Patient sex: F
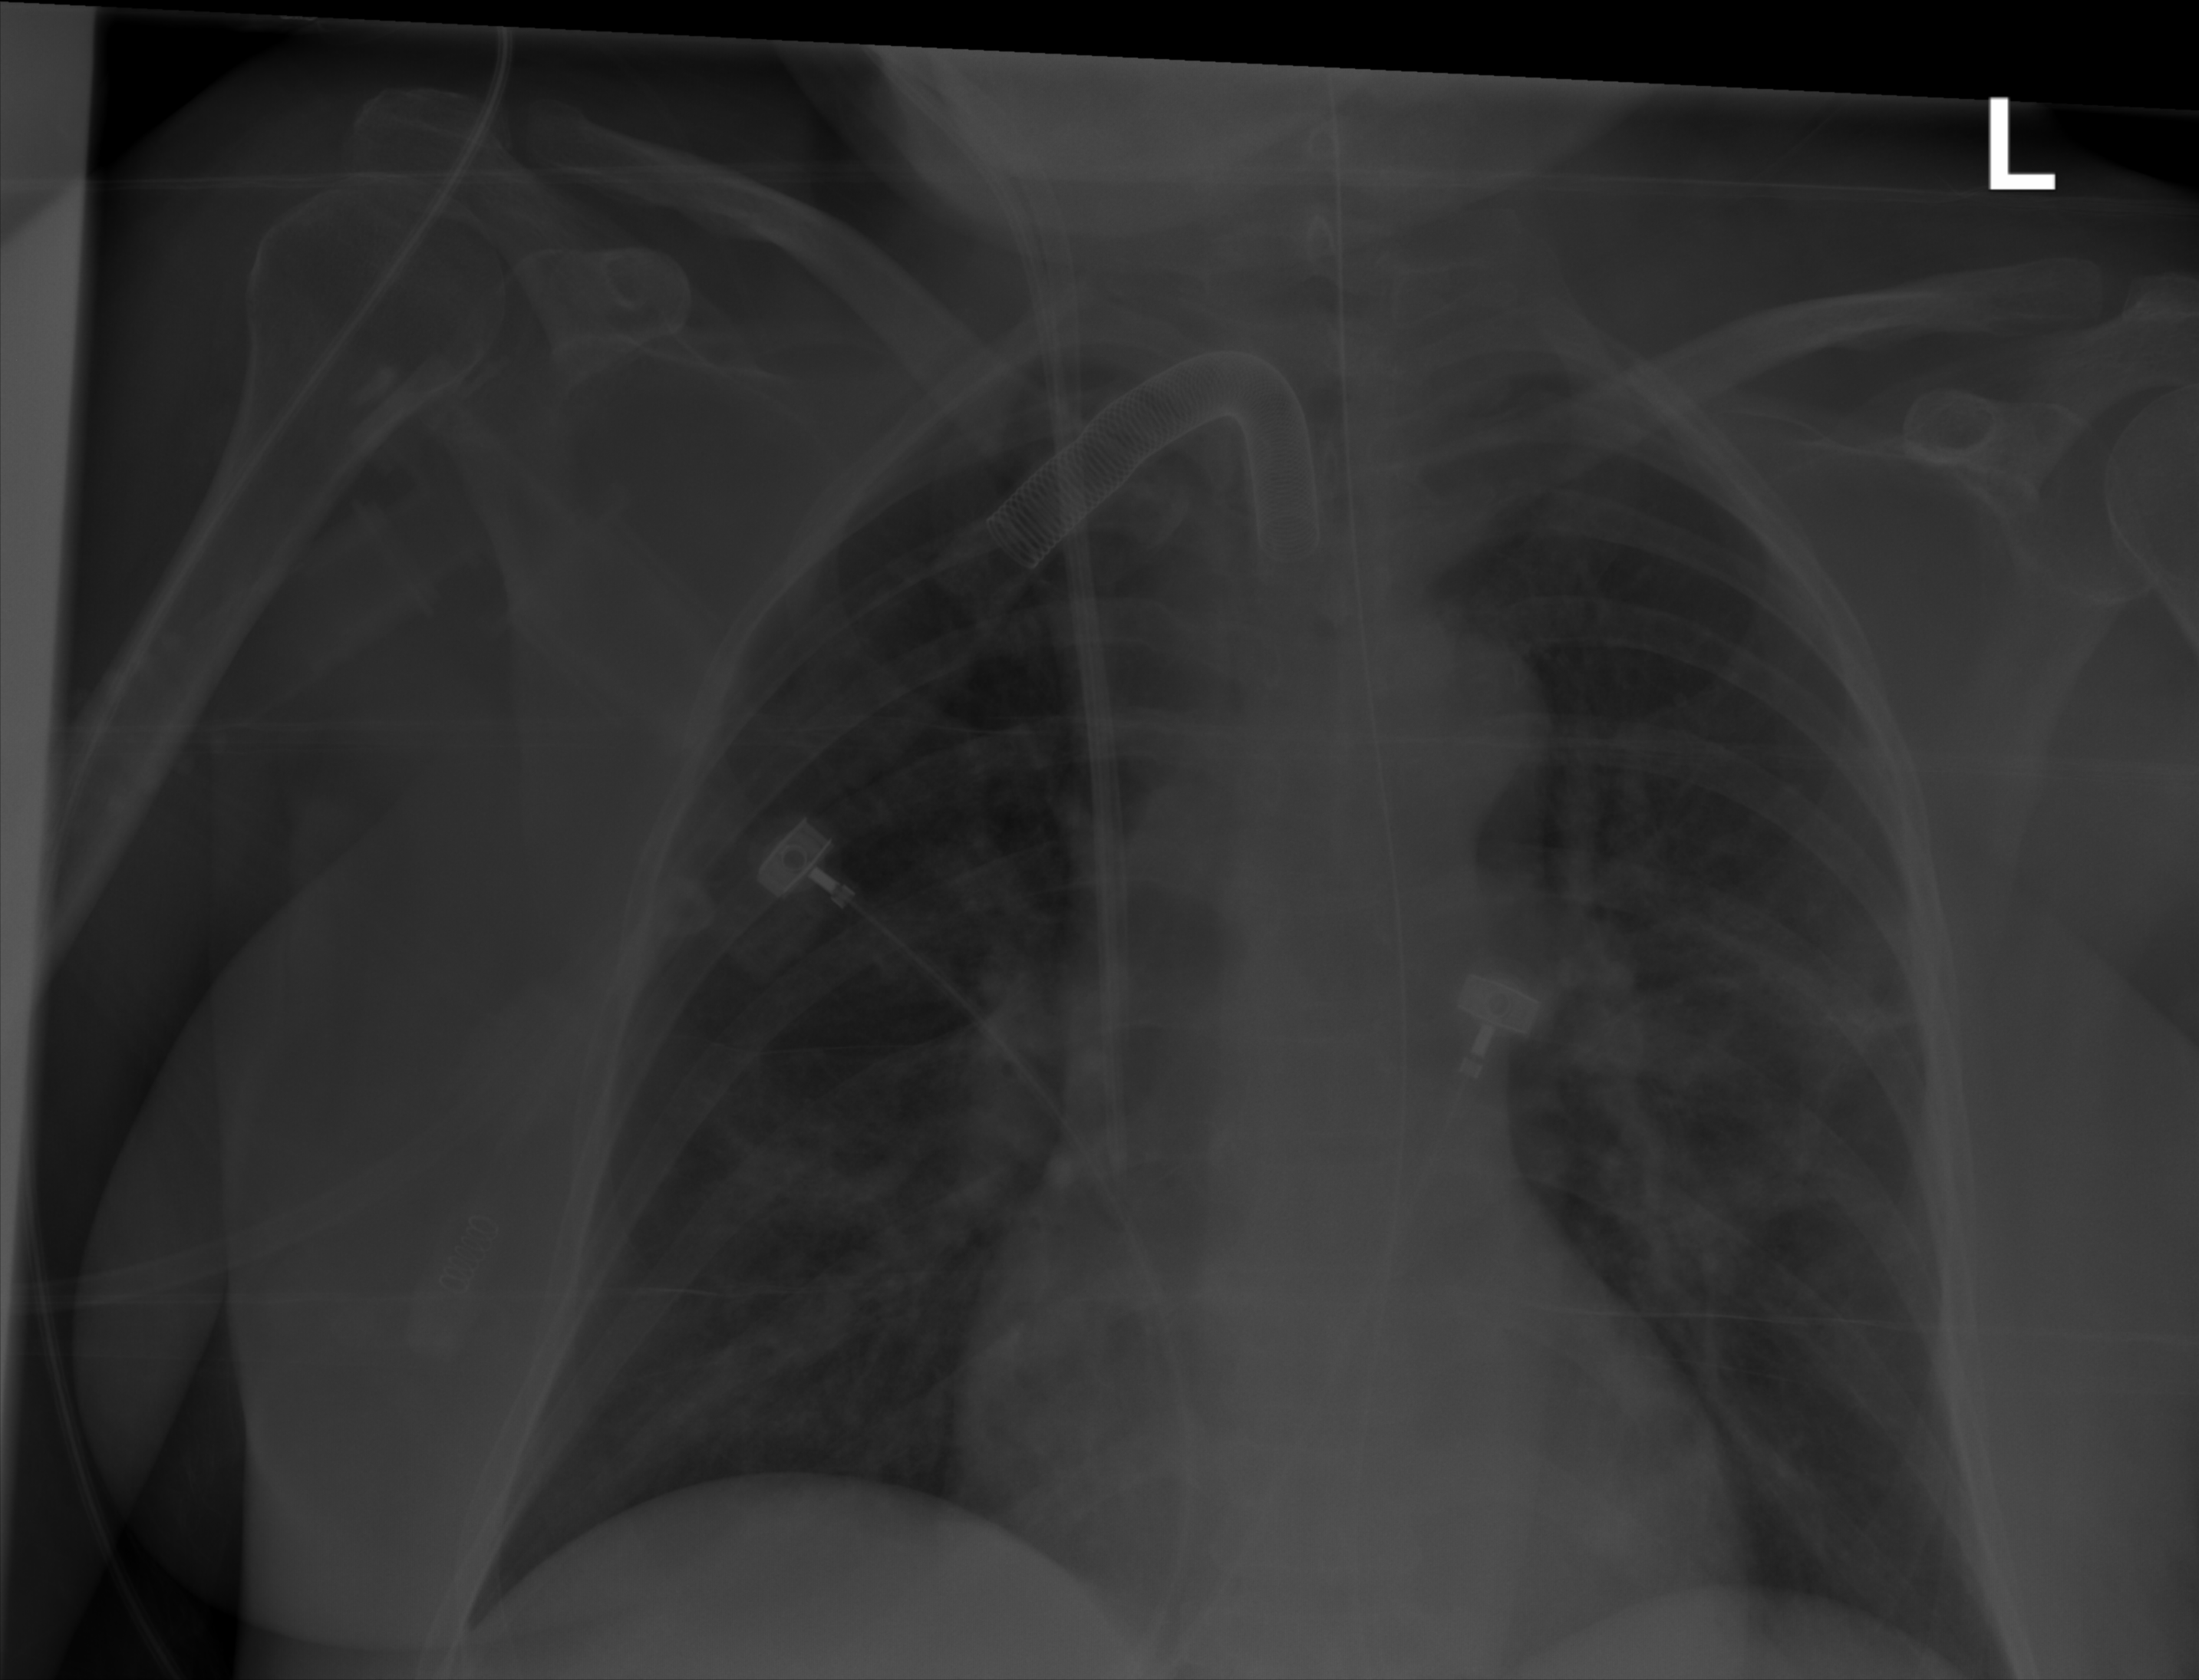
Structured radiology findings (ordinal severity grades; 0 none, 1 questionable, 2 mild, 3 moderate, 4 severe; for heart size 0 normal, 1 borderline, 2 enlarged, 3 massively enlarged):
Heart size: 0
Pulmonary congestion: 0
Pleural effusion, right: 0
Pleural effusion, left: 0
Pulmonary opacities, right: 1
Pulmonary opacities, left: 1
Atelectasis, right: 1
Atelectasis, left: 1